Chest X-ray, PA view. Patient: 37 years old, sex F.
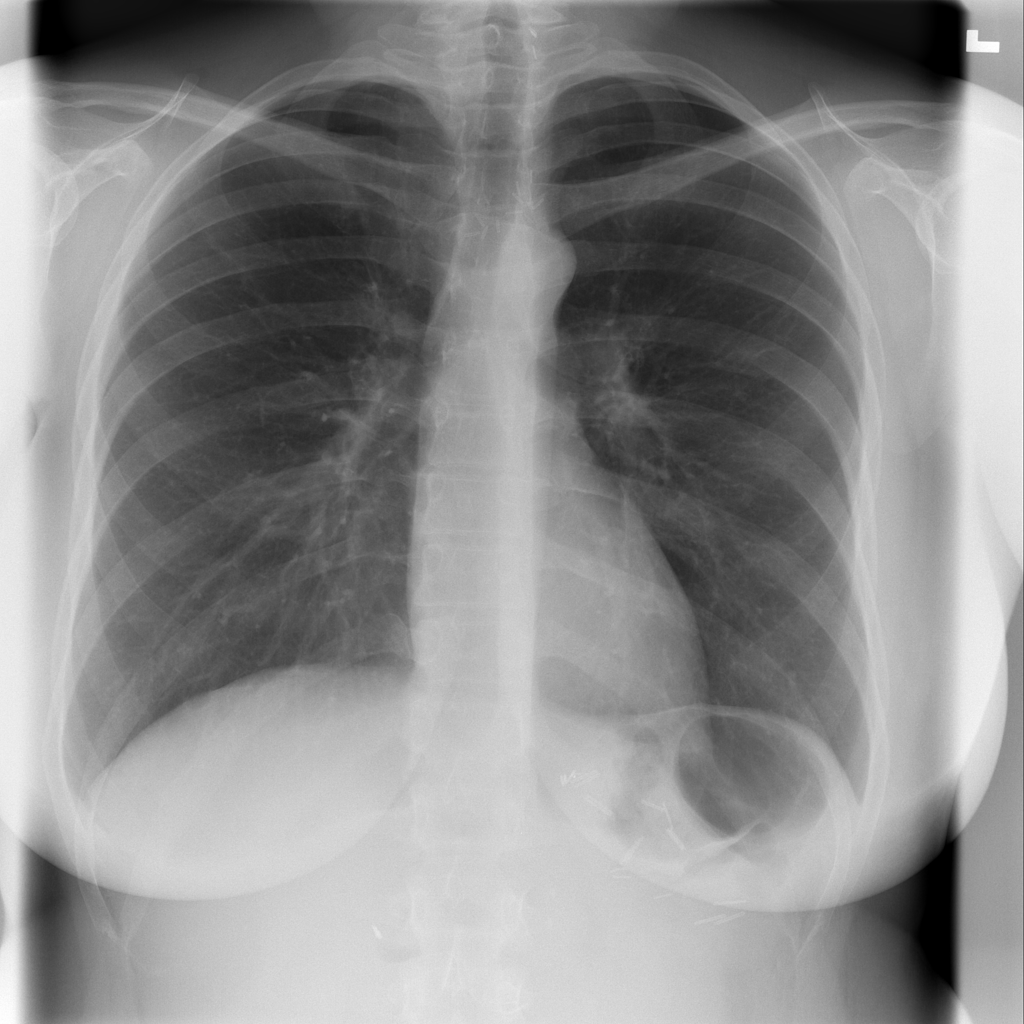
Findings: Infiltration